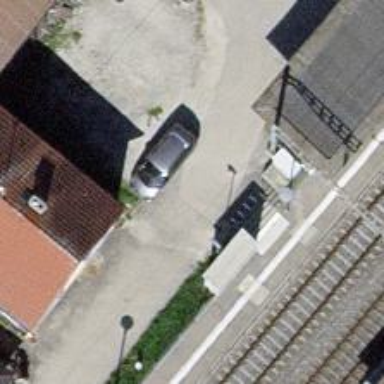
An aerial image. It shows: Road with steps.